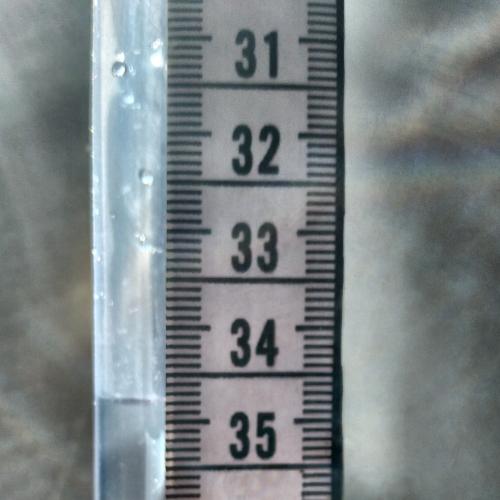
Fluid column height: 34.8 cm